Interaction volume radius: 5 \u00c5
Interaction volume height: 10 \u00c5
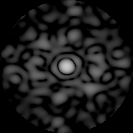
Disorder parameter: 0.8796